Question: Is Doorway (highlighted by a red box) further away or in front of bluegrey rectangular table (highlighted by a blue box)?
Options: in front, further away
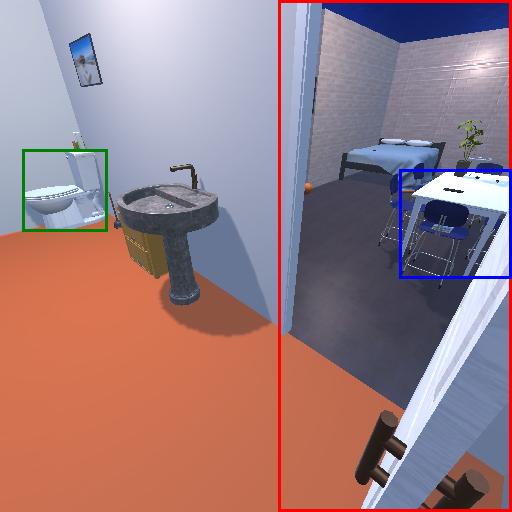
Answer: in front